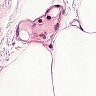
Metastatic tissue present: no